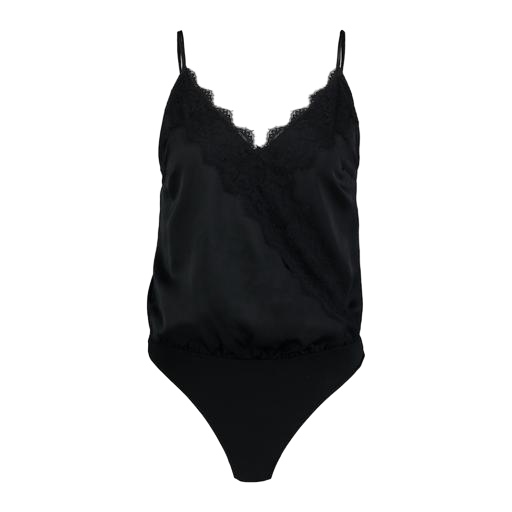
black plunge bodysuit, black mira cape-effect bodysuit, black curve cami rib lace, white background